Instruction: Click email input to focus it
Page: traveler
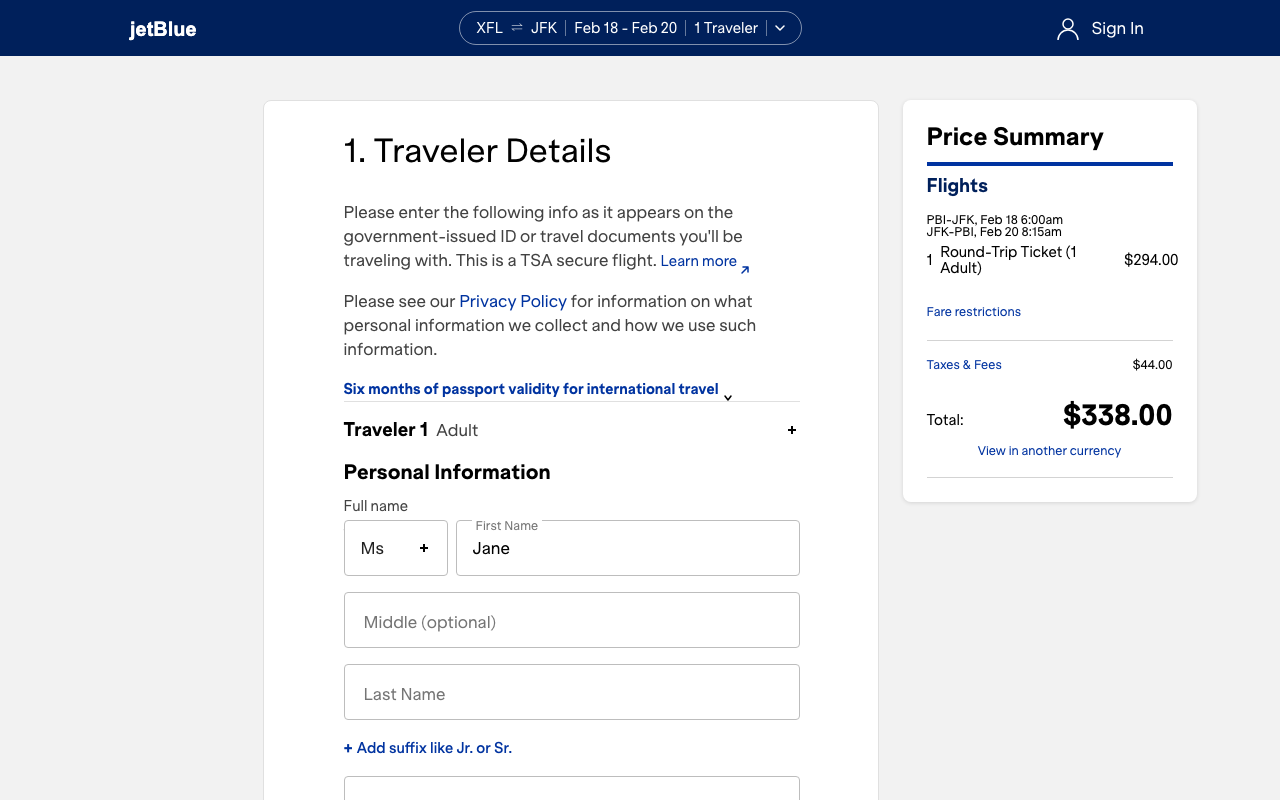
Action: click